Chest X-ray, PA view. Patient: 22 years old, sex F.
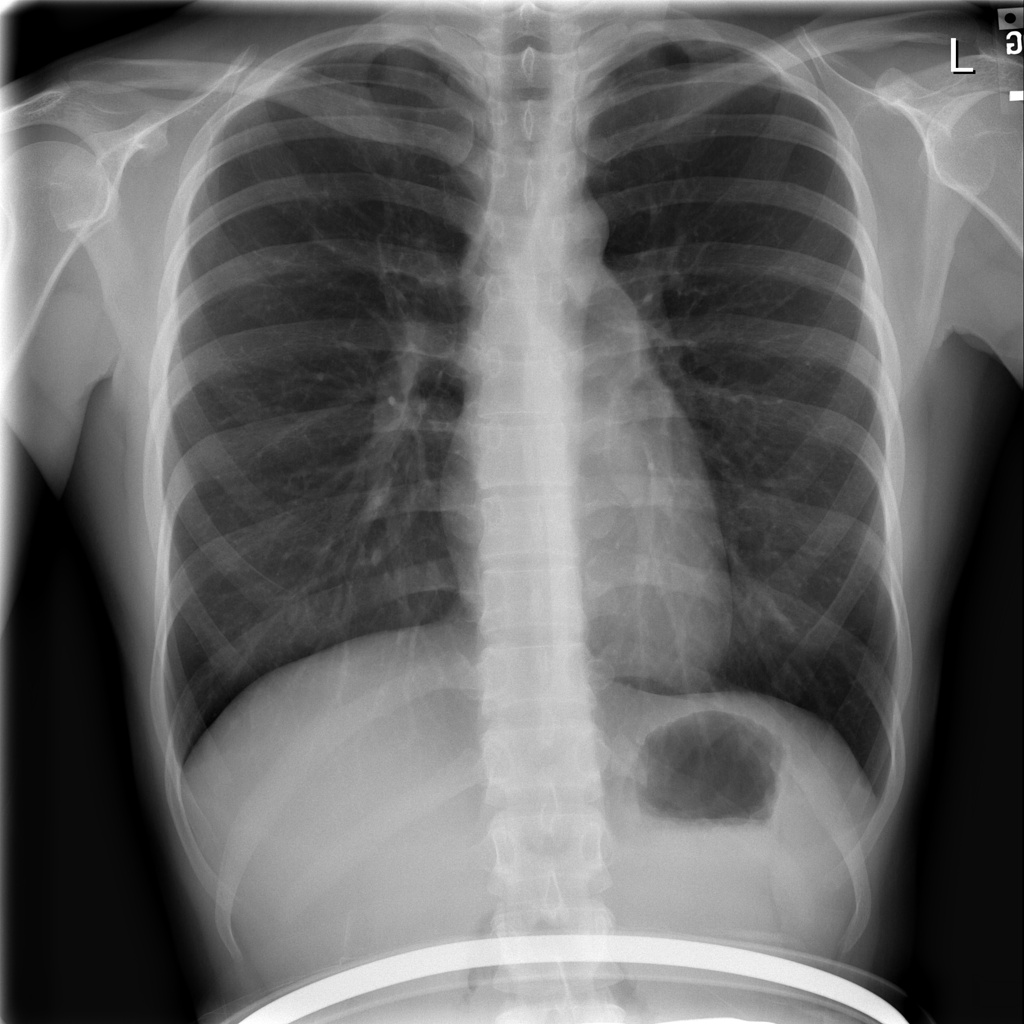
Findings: No Finding